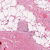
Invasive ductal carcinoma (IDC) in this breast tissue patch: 0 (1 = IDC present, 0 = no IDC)